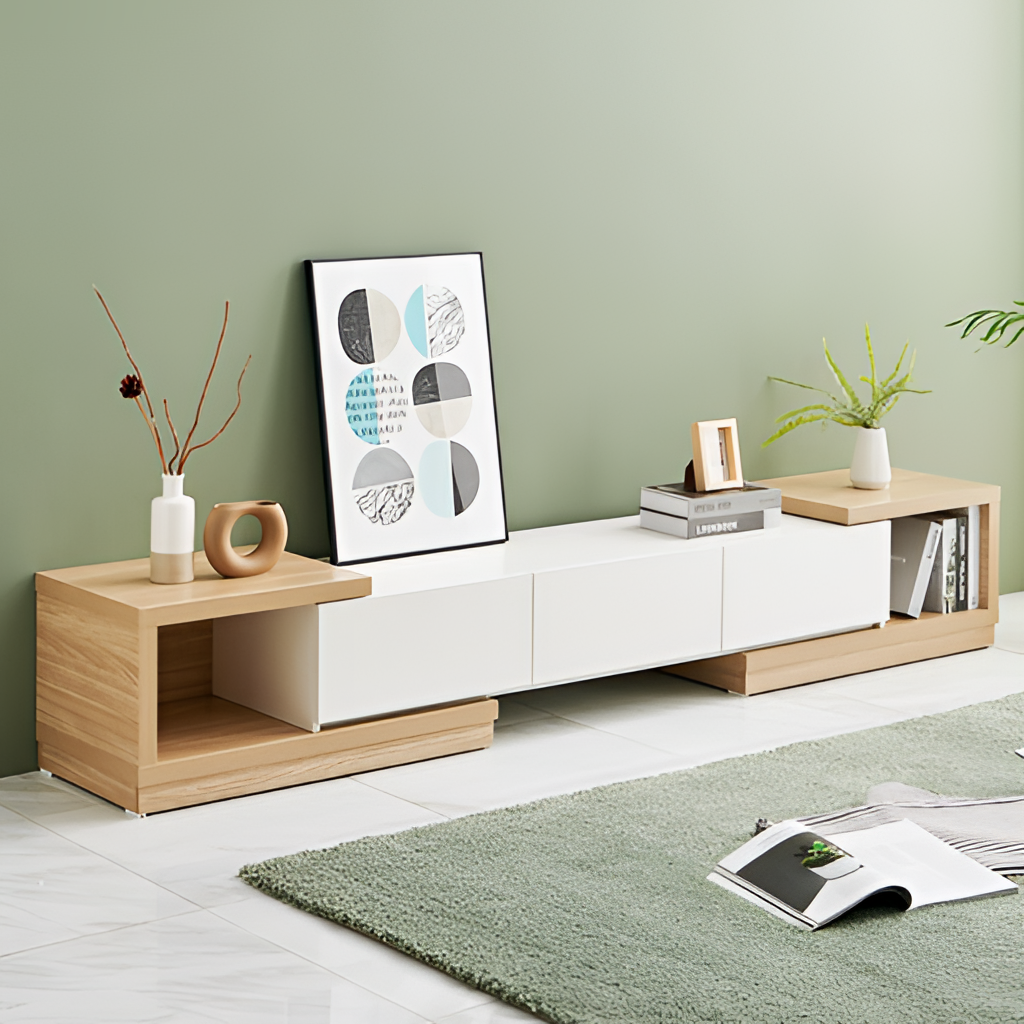
living room, white wood TV stand, paint wallpaper, with solid pattern, modern, white tile flooring, with large square pattern